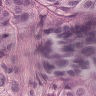
Metastatic tissue present: yes